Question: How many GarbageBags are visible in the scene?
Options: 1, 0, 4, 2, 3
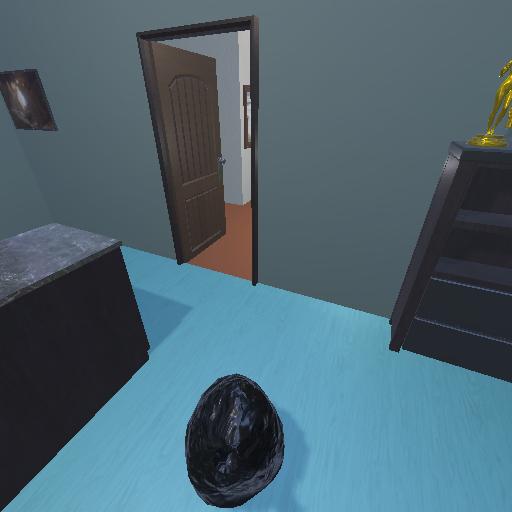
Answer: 1